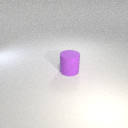
large purple rubber cylinder